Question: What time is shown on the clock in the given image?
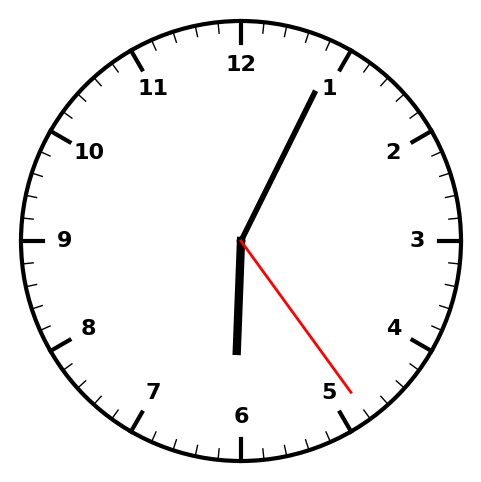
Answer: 06:04:24